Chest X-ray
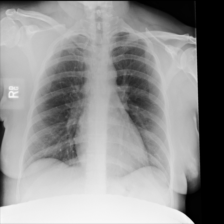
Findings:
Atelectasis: negative
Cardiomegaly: negative
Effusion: negative
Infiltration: negative
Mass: negative
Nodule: negative
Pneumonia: negative
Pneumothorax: negative
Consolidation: negative
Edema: negative
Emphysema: negative
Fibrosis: negative
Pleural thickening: negative
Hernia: negative